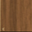
Piece: xx